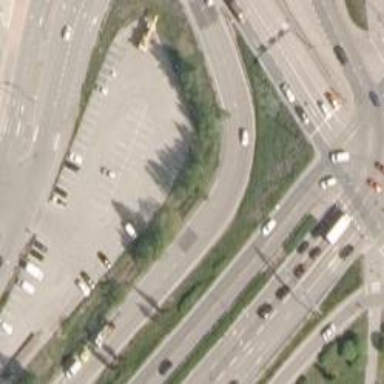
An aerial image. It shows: Asphalt trunk link road.